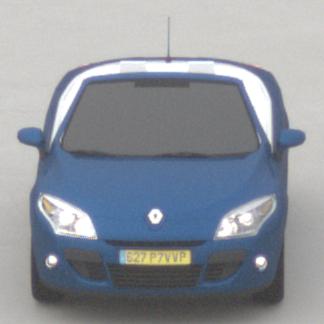
Make: Renault
Model: Mégane Coupé-Cabriolet 1.6 16V 110
Detailed model: Mégane (III) Coupé-Cabriolet
Model produced from: 2010/06
Model produced until: 2013/03
Doors: 2
Color: blue
Road condition: dry road
Daytime: morning or afternoon
Contrast: low contrast